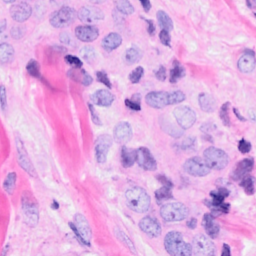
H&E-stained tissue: Breast